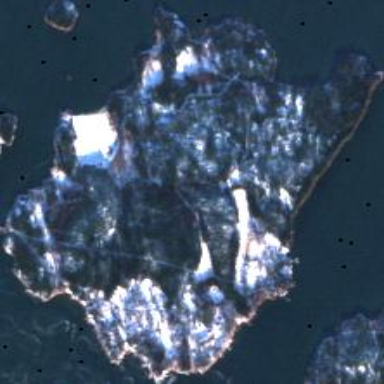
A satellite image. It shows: Island with natural coastline.